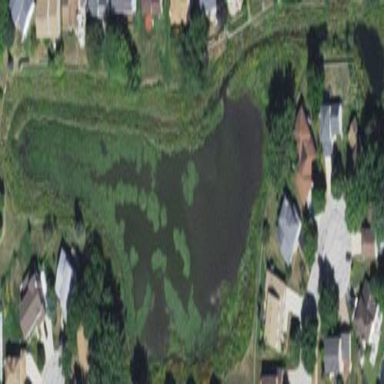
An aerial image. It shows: Peaceful pond surrounded by nature.